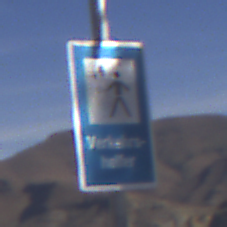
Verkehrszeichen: Verkehrshelfer
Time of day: Midday
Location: Outdoor (Nature)
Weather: Clear
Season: NotSpecified
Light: Natural